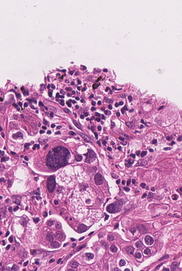
Tumor epithelial tissue: yes
Tumor-associated stroma tissue: yes
Normal tissue: no